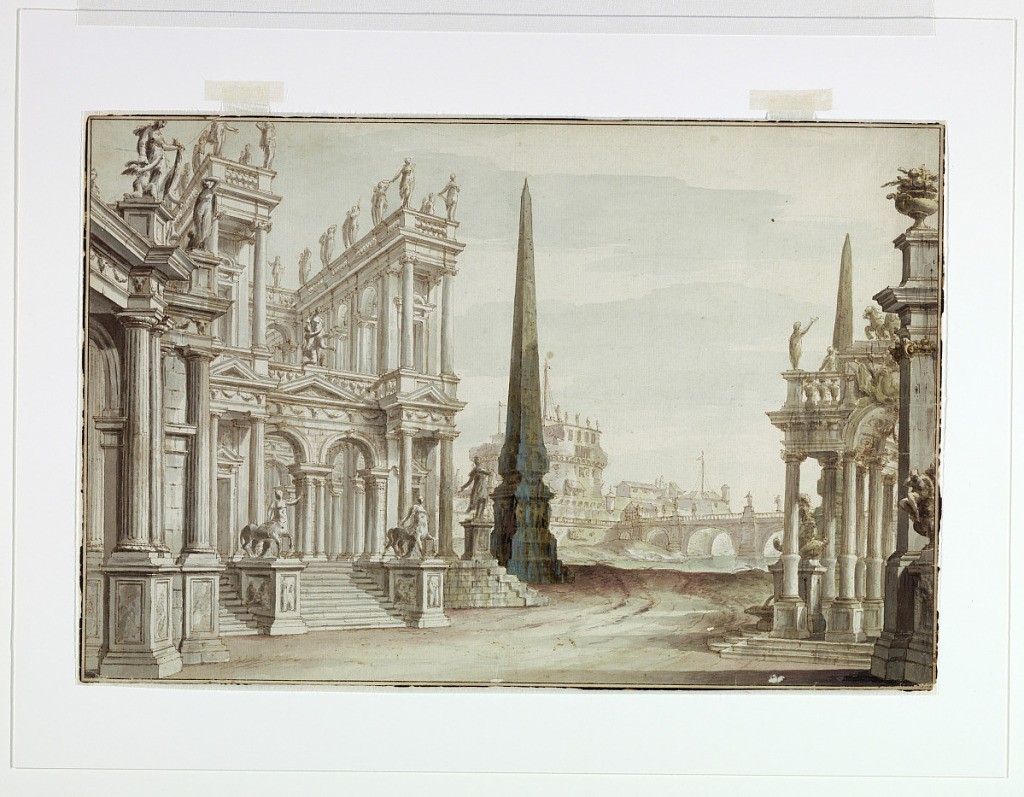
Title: Stage Design, Fantasy of Rome with the Castel Sant 'Angelo, the Ponte Elio and the Centaurs Aristens and Pappias
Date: ca. 1740
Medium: Pen and brown ink, brush and brown and gray watercolor on white laid paper
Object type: Drawing
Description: Horizontal rectangle. Palaces with porticoes and colonnades at left. Statues of two centaurs (Aristens and Pappias) placed on plinths flank a low stair. At center, a tall obelisk stands with Castel Sant'Angelo behind and the Ponte Elio in the distance. Another palace, decorated with statues and a flower filled vase is at right.